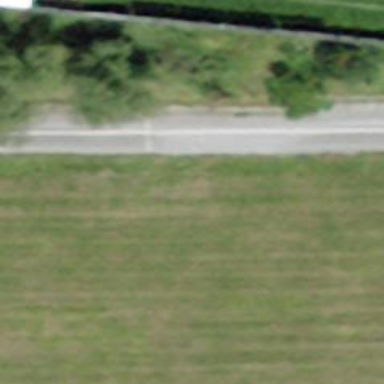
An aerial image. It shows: Unclassified paved road.